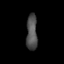
Tissue: skin
Cell type: Epithelial cells
Senescence score: 0.1942
Nuclear area (px): 380
Mean DAPI intensity: 80.863